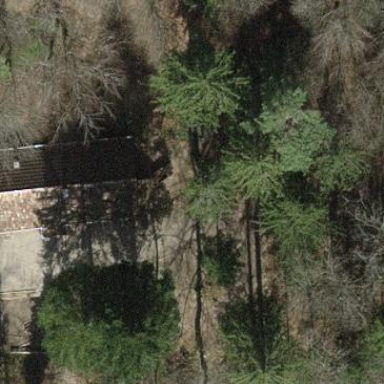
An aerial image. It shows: Cabin is depicted in the image.